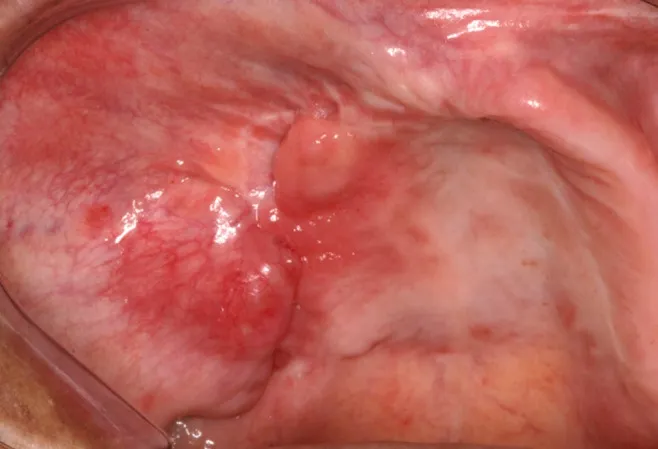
Soft tissue recurrent ameloblastoma affecting the buccal mucosa. Note the maxillary defect and scar due to the previous surgery for primary tumor removal.
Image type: pathology (fish)